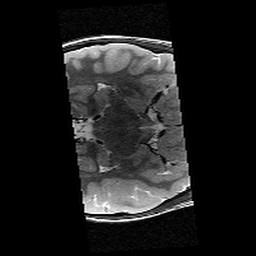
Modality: T2w
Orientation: axial
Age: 9
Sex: male
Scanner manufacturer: siemens
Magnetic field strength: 3 T
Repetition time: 9.23 s
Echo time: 0.067 s